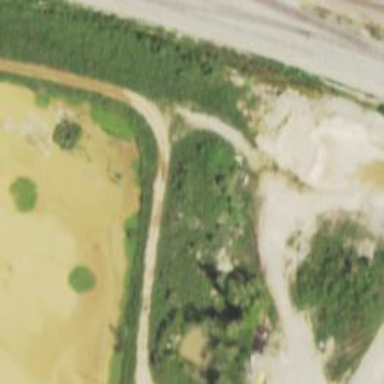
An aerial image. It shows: Abandoned spur railway.